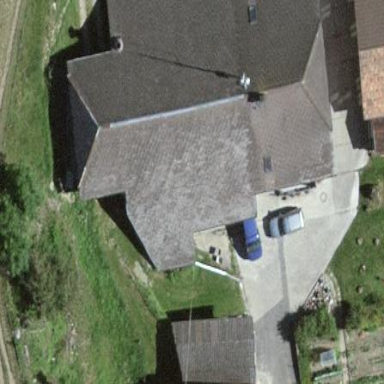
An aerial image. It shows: Farm building.